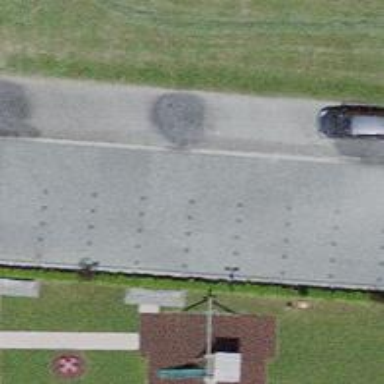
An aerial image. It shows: Street side parking area.